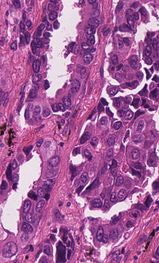
Tumor epithelial tissue: yes
Tumor-associated stroma tissue: yes
Normal tissue: no